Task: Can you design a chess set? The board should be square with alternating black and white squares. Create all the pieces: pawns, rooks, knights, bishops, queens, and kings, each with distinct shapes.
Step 2717:
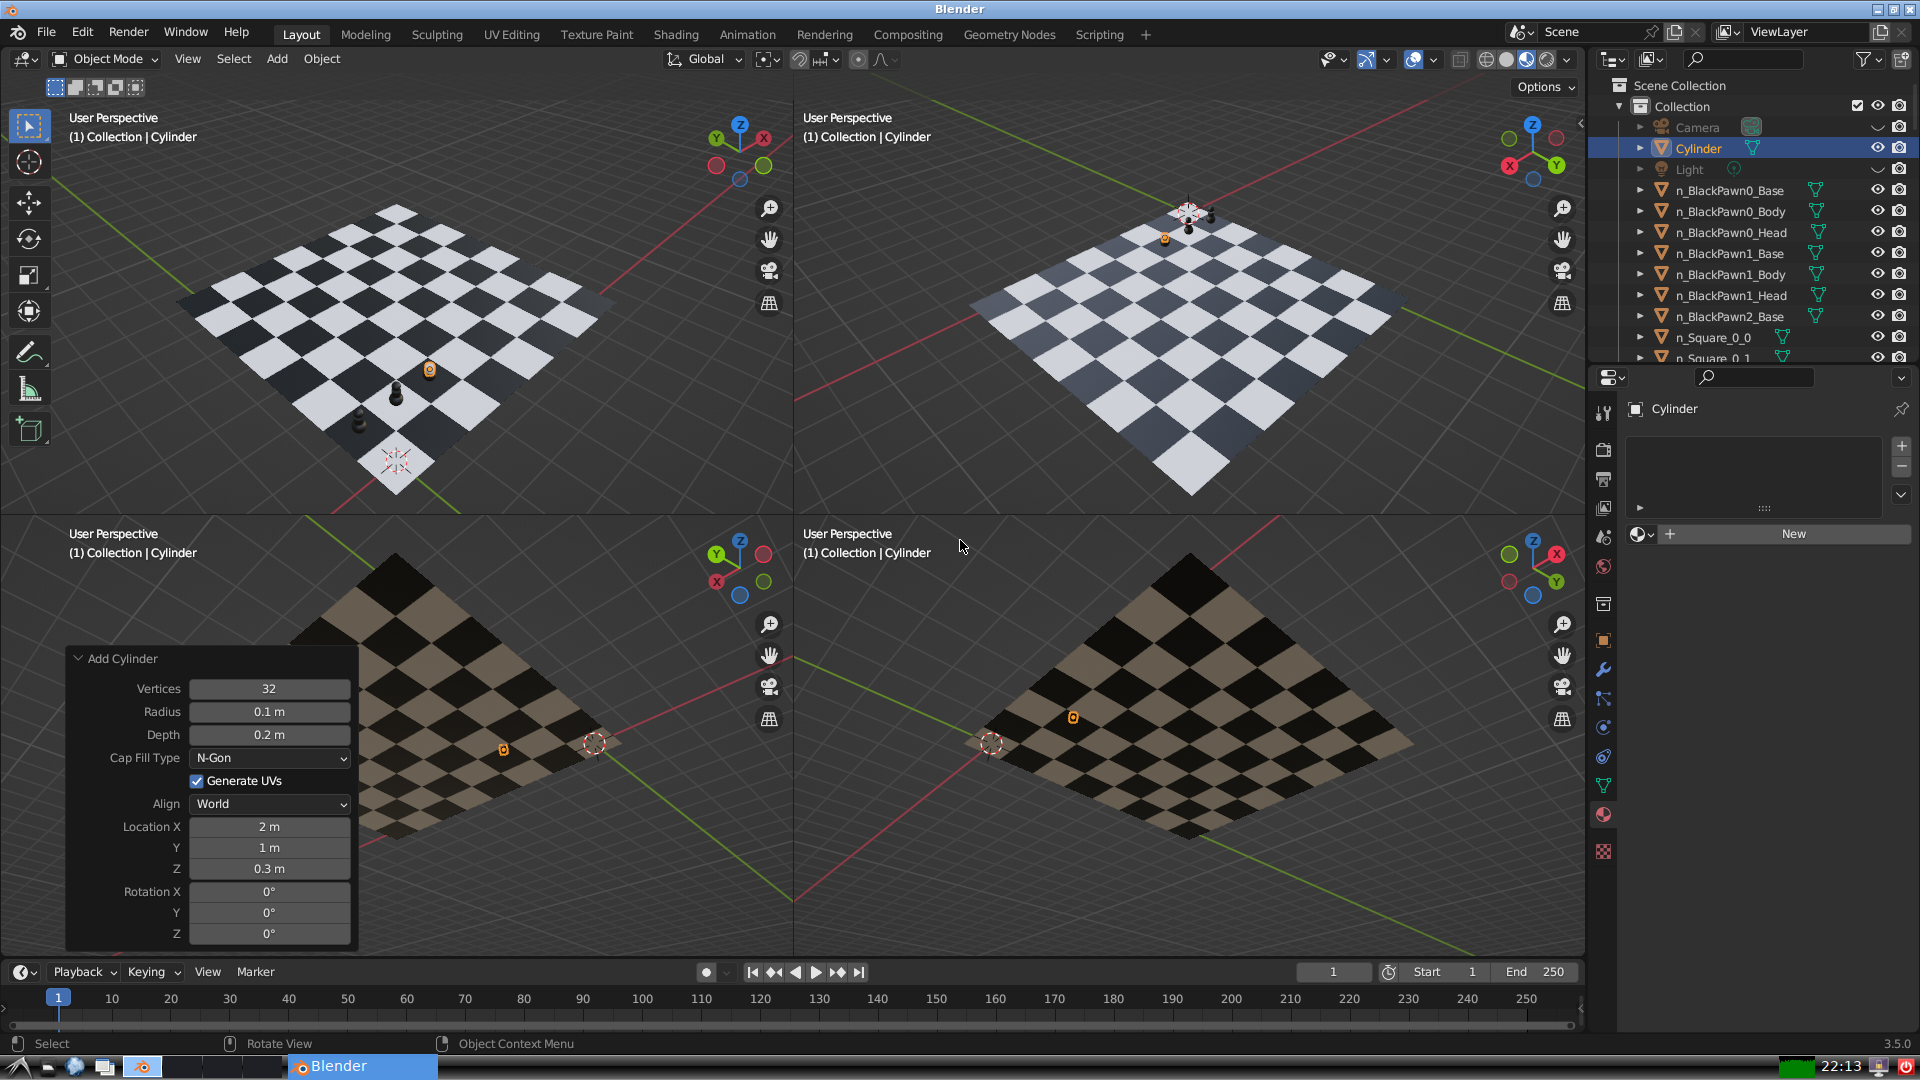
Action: {"mouse_move": [1608, 631]}